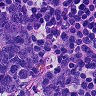
Metastatic tissue present: no